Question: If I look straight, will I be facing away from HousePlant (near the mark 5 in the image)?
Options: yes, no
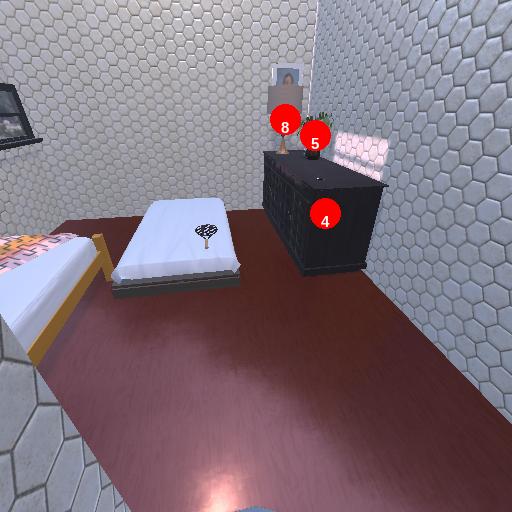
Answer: yes